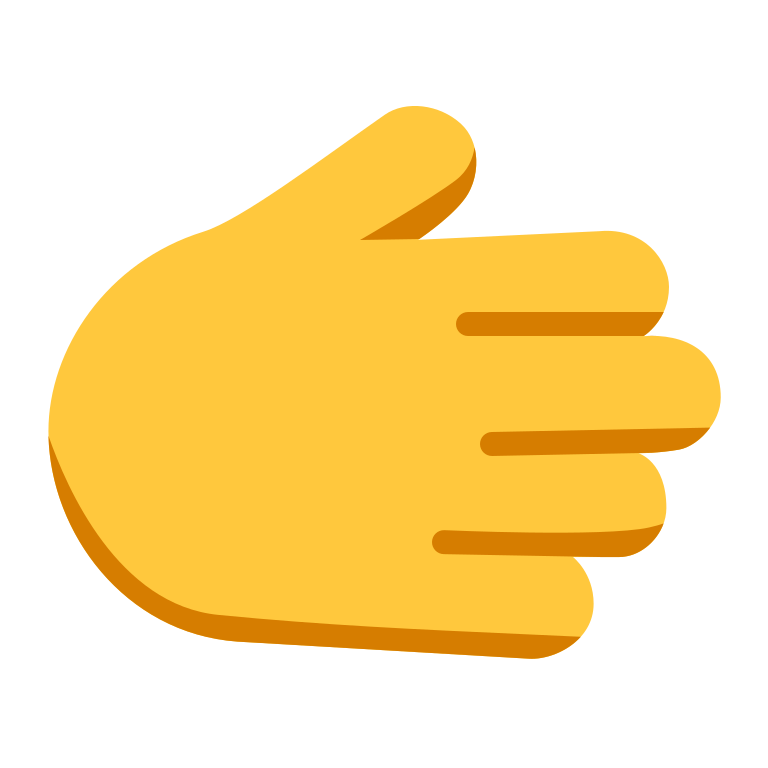
rightwards hand flat default